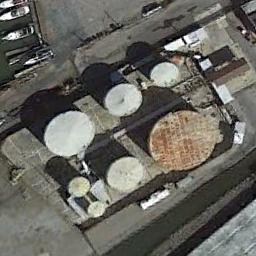
Label: storage tanks